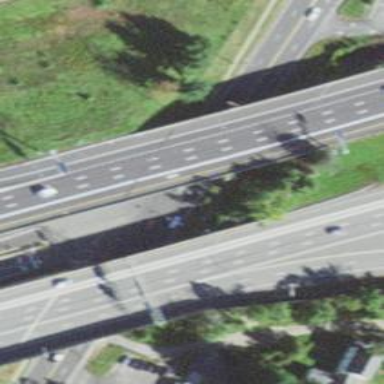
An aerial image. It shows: Motorway junction.